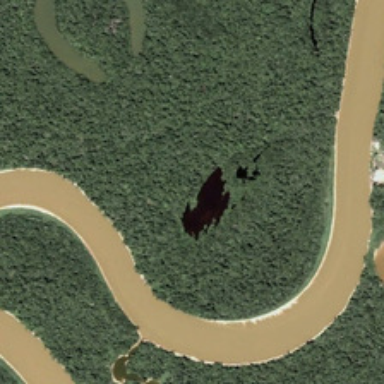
The khaki river is across the dense forest with a saddle shaped lack .